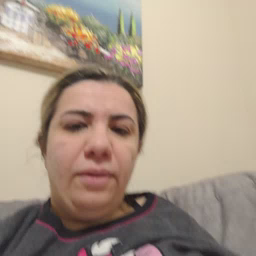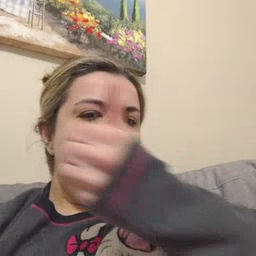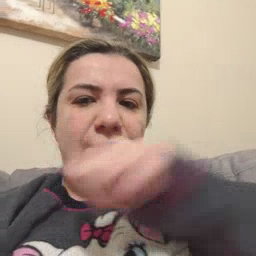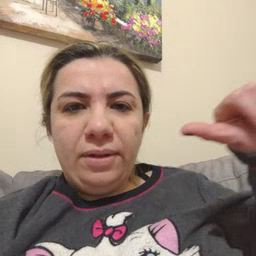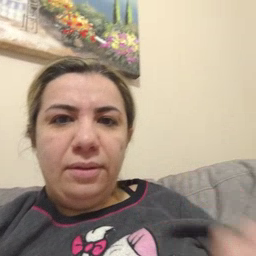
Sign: any